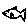
Label: fish